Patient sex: M
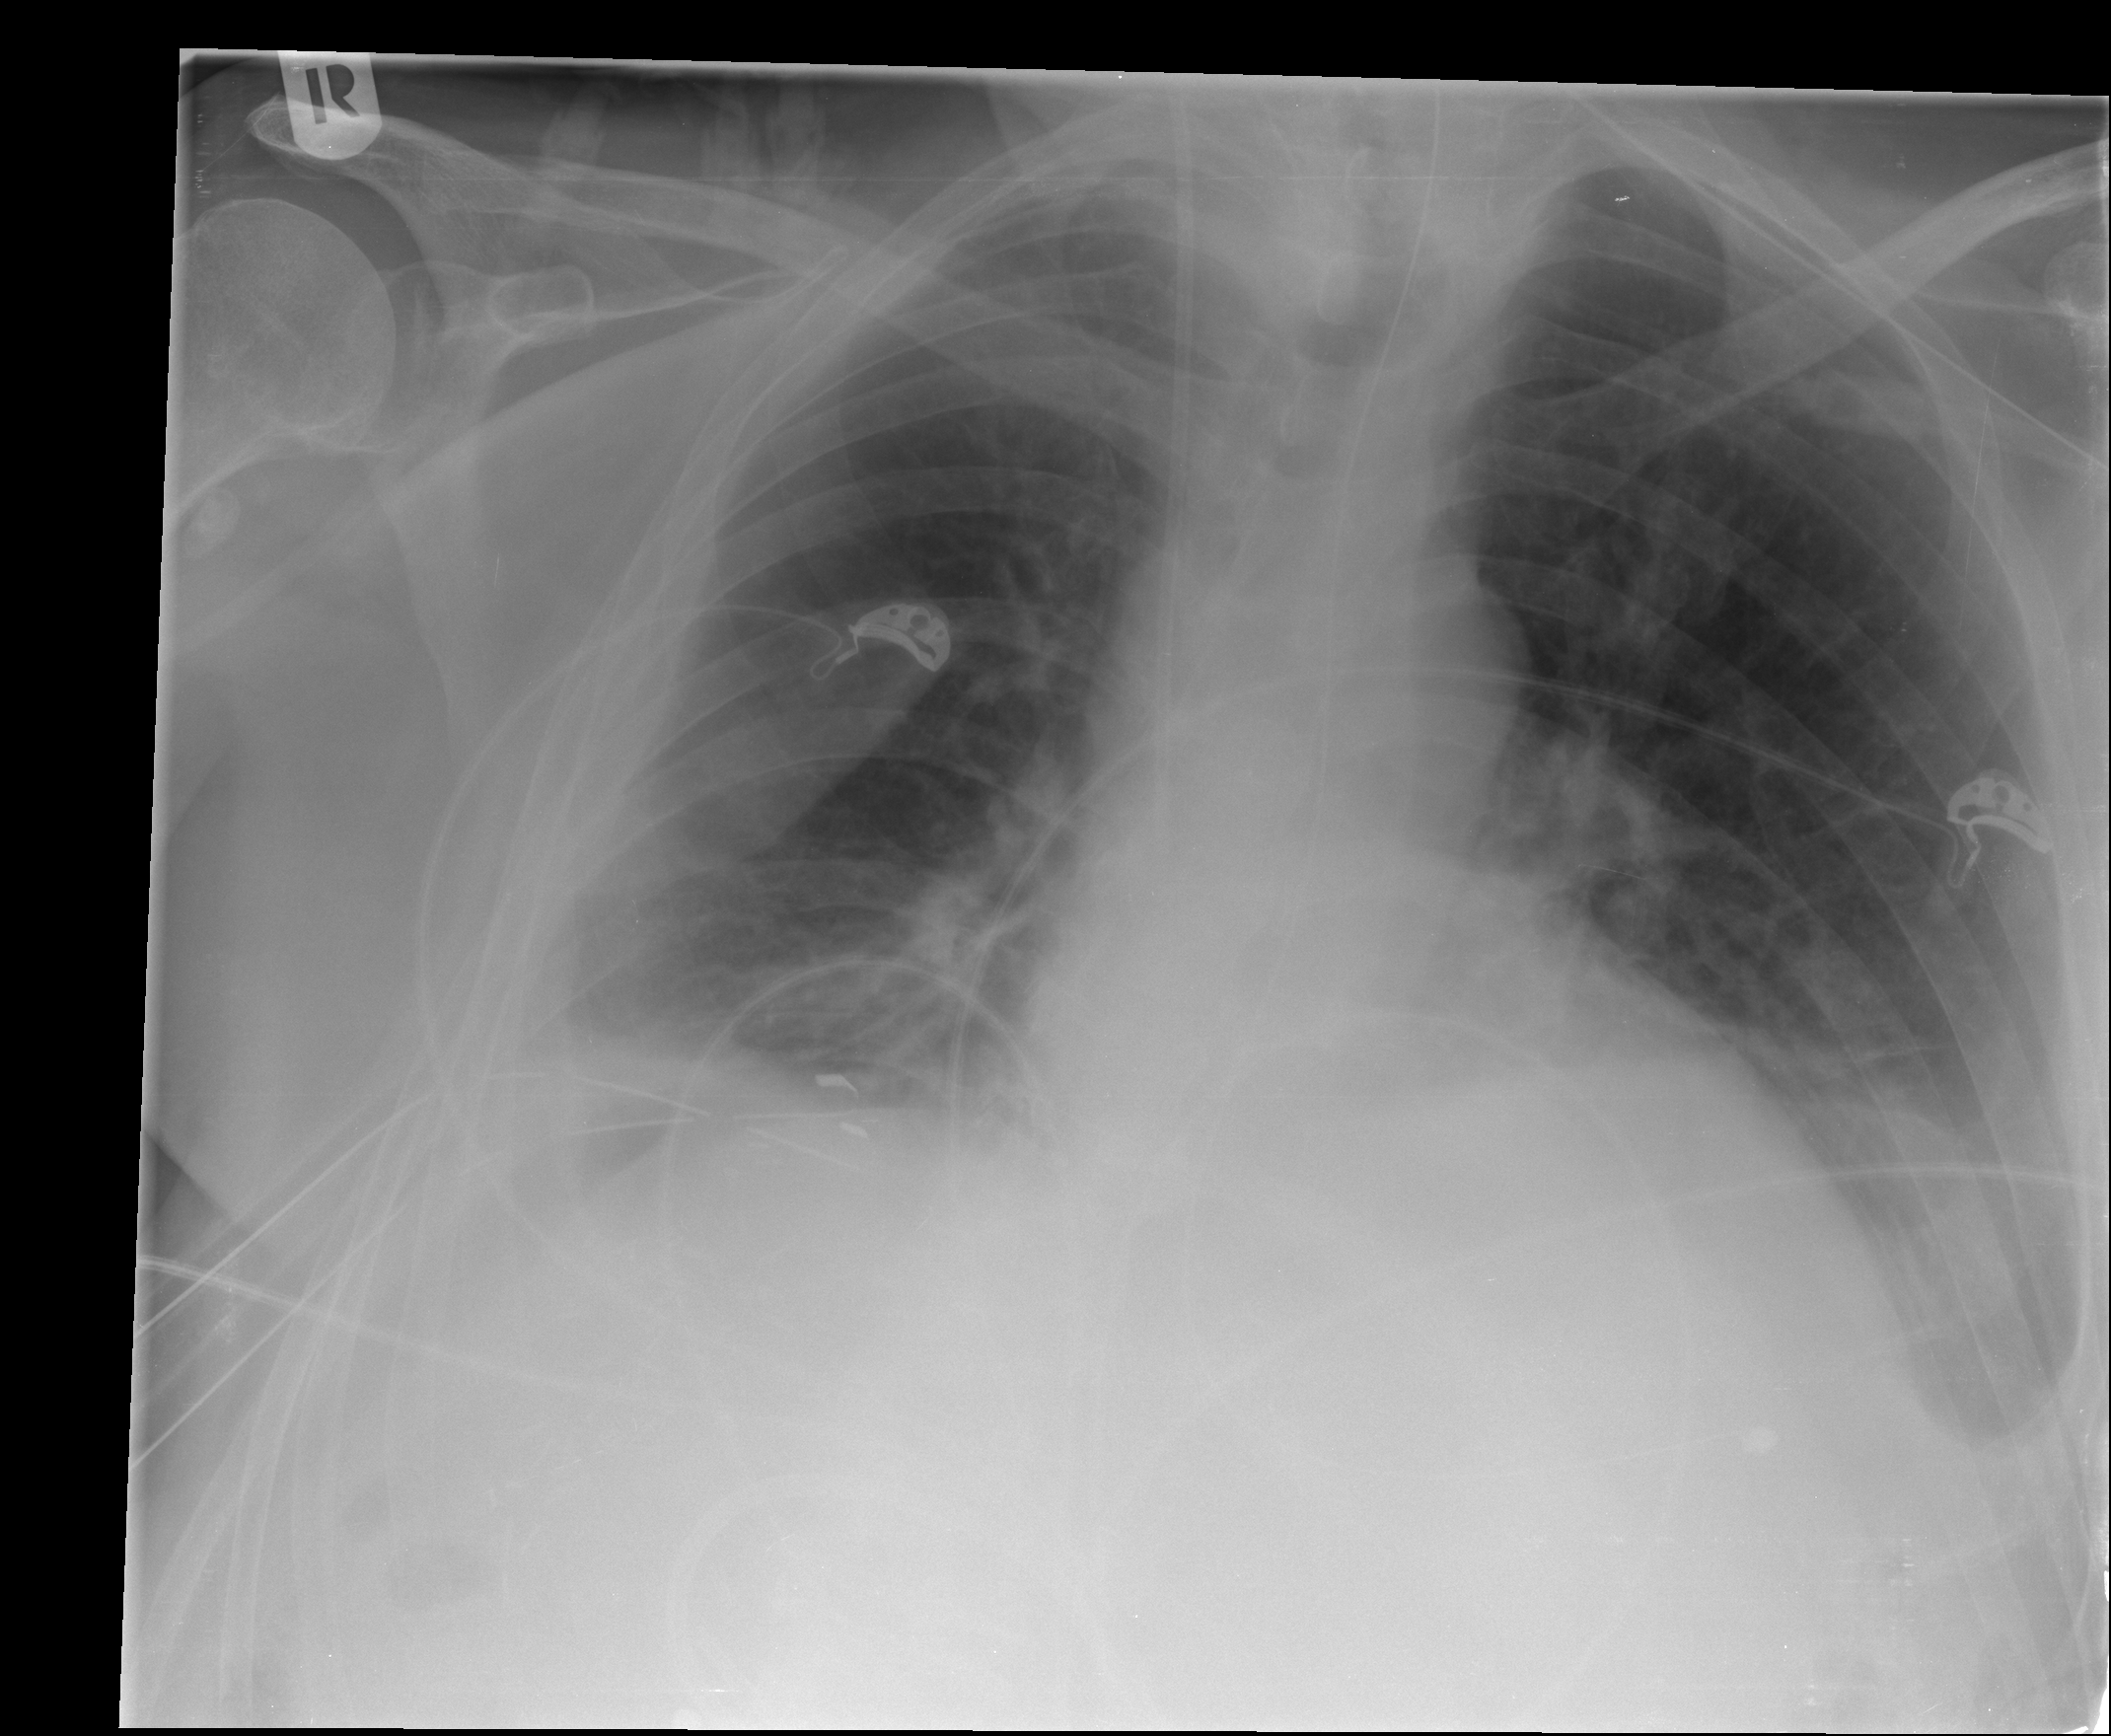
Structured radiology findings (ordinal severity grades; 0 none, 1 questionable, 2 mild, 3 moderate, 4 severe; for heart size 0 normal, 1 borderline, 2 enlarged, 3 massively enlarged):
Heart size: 2
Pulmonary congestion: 0
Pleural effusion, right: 2
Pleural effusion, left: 2
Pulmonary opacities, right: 0
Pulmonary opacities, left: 0
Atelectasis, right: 2
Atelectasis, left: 0